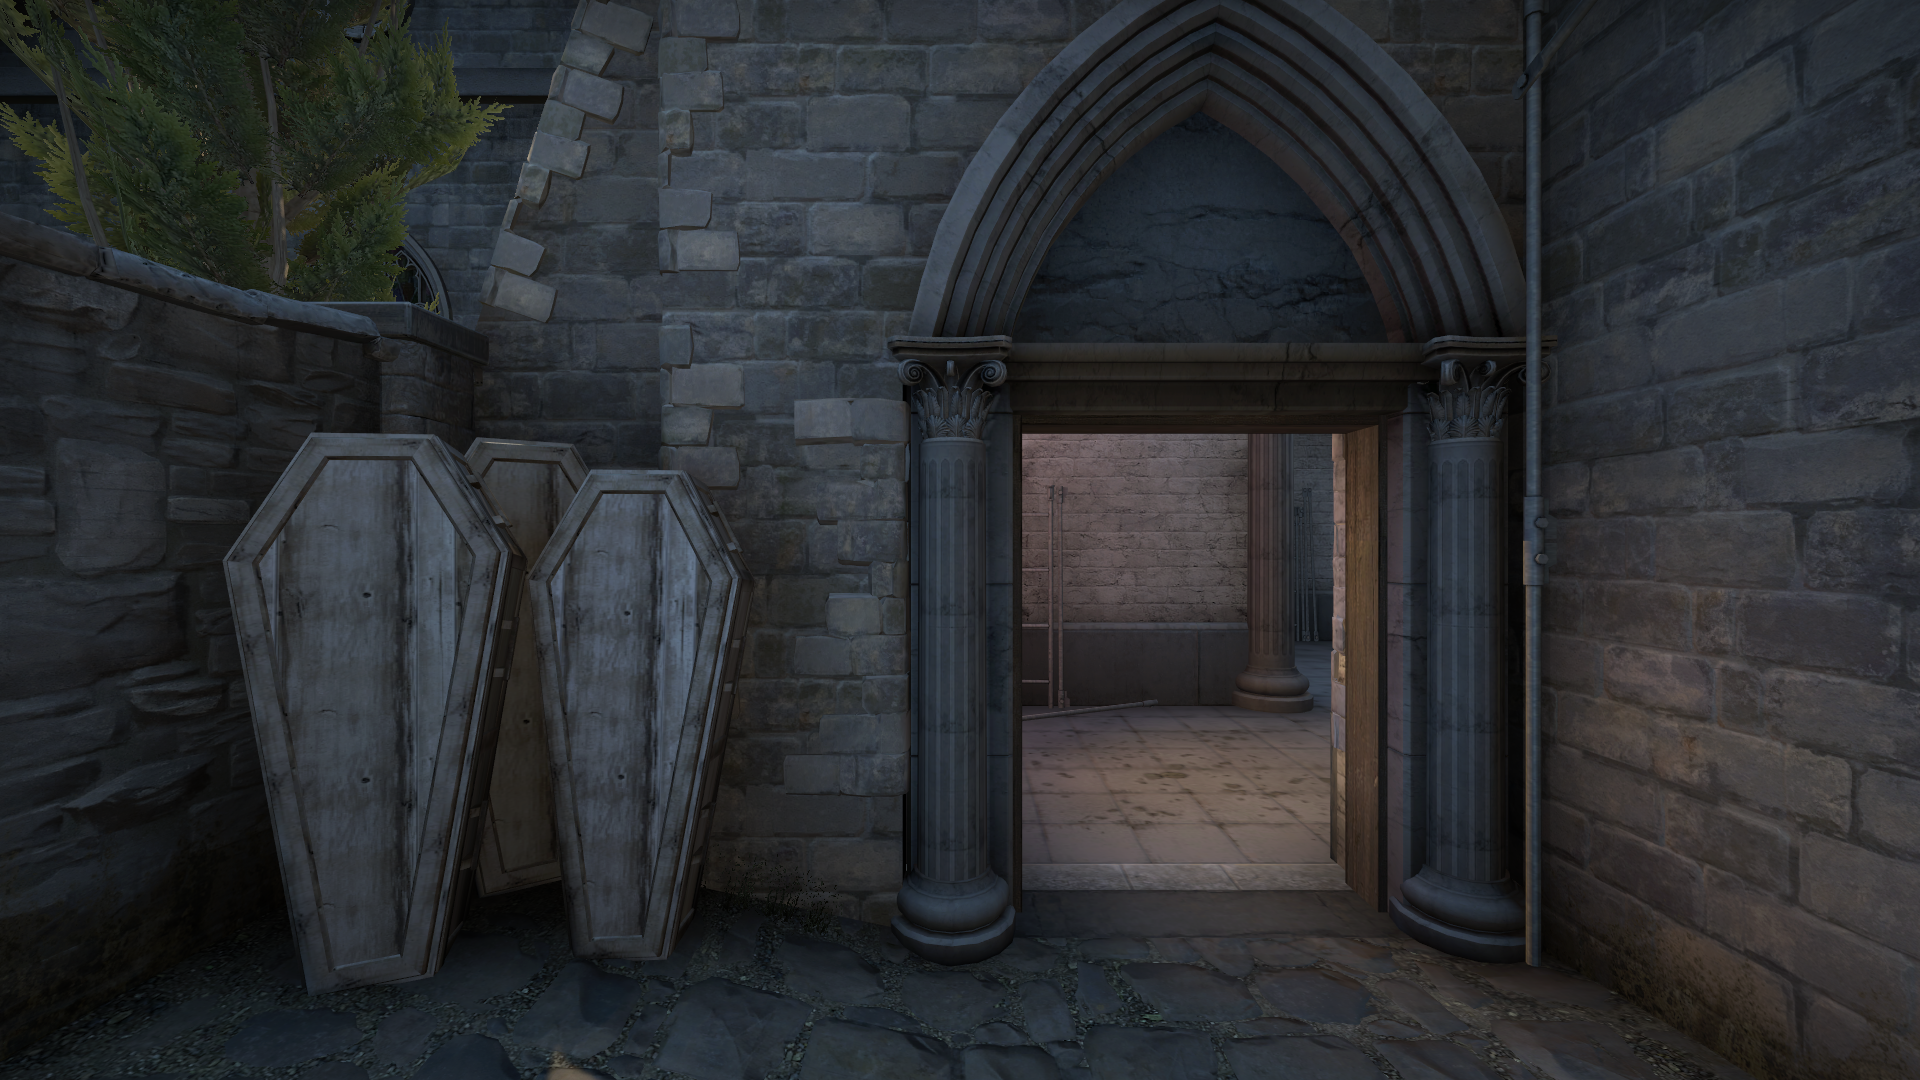
Map: de_inferno